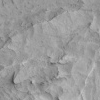
Atmospheric dust classification: not_dusty